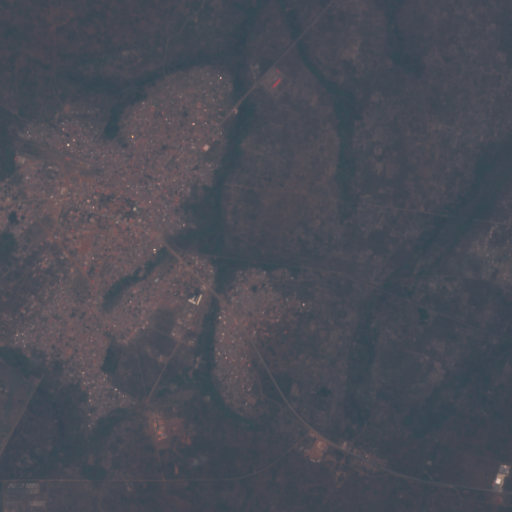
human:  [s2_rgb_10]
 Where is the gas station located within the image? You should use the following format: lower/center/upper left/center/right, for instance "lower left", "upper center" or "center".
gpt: The gas station is located in the center left of the image.
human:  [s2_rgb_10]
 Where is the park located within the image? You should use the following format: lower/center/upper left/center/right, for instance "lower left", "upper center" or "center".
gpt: The park is located in the center left of the image.
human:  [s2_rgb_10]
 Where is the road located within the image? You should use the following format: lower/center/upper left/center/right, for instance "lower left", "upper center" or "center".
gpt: There is no road in the image.